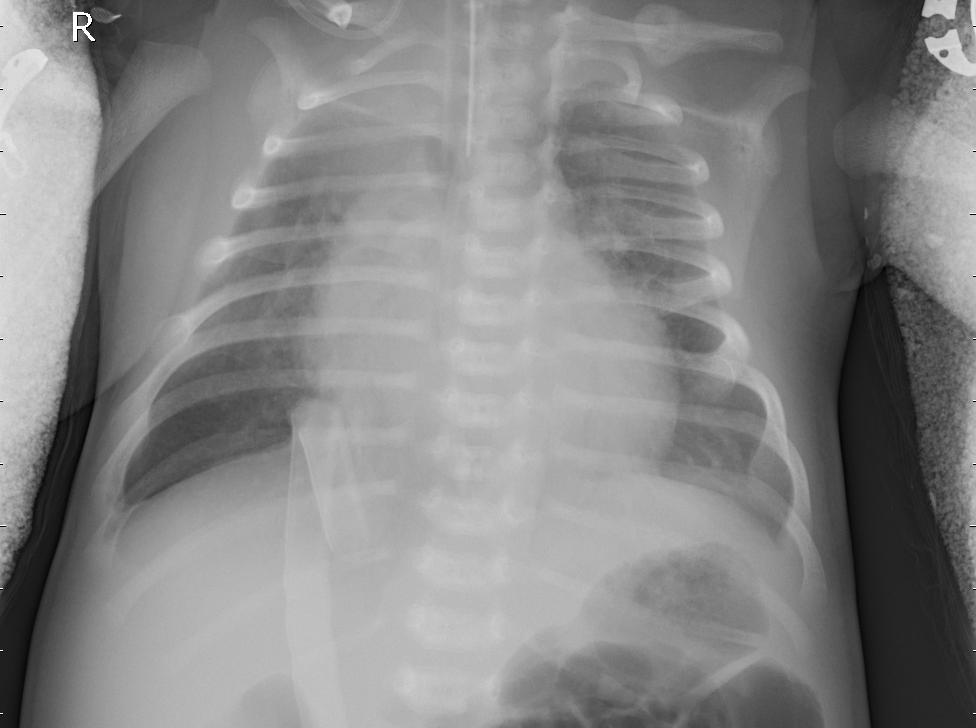
Diagnosis: PNEUMONIA